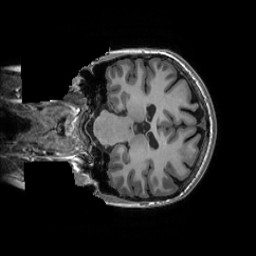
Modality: T1w
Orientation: coronal
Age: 23
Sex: female
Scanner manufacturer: ge
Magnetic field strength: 3 T
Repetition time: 0.007348 s
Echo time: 0.003036 s